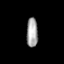
Tissue: prostate
Cell type: Fibroblasts
Senescence score: 0.6878
Nuclear area (px): 323
Mean DAPI intensity: 164.796